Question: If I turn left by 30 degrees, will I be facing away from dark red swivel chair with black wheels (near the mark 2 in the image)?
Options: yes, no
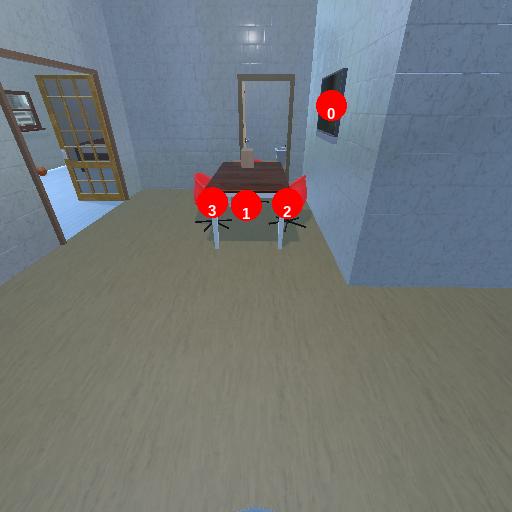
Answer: yes